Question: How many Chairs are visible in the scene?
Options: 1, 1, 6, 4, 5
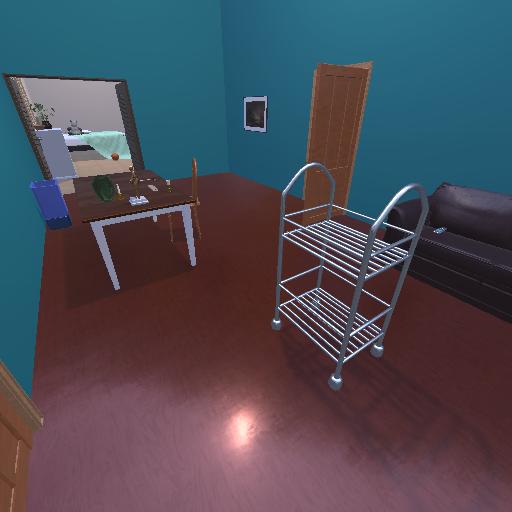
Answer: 1